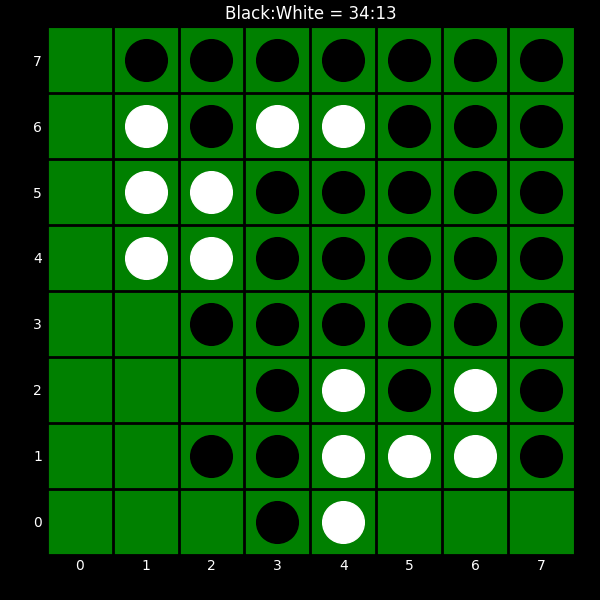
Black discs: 34
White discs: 13